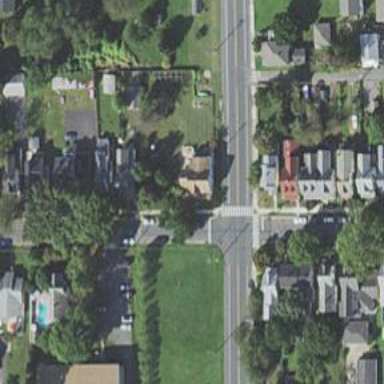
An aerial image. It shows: Residential road with asphalt surface and sidewalk on the left.